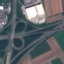
Label: Highway